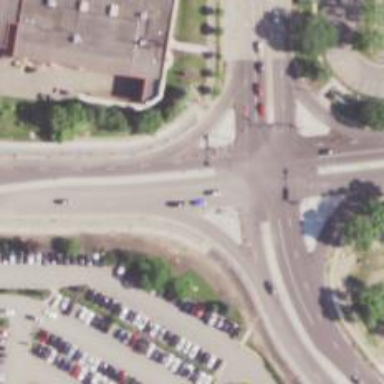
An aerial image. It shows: Uncontrolled zebra crossing.